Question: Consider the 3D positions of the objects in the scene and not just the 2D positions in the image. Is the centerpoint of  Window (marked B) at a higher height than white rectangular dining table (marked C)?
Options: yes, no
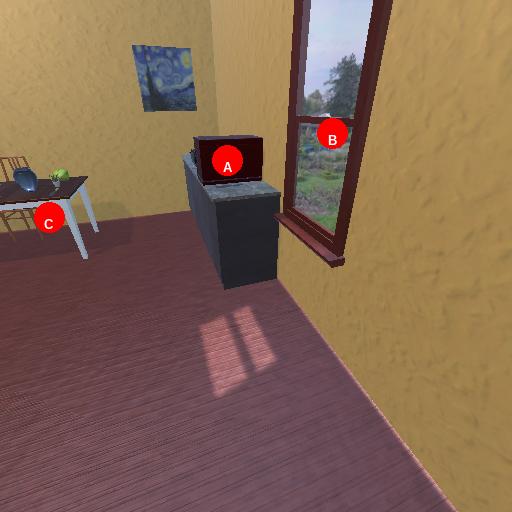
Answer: yes